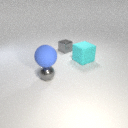
small gray metal sphere in front of small gray metal cube